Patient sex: F
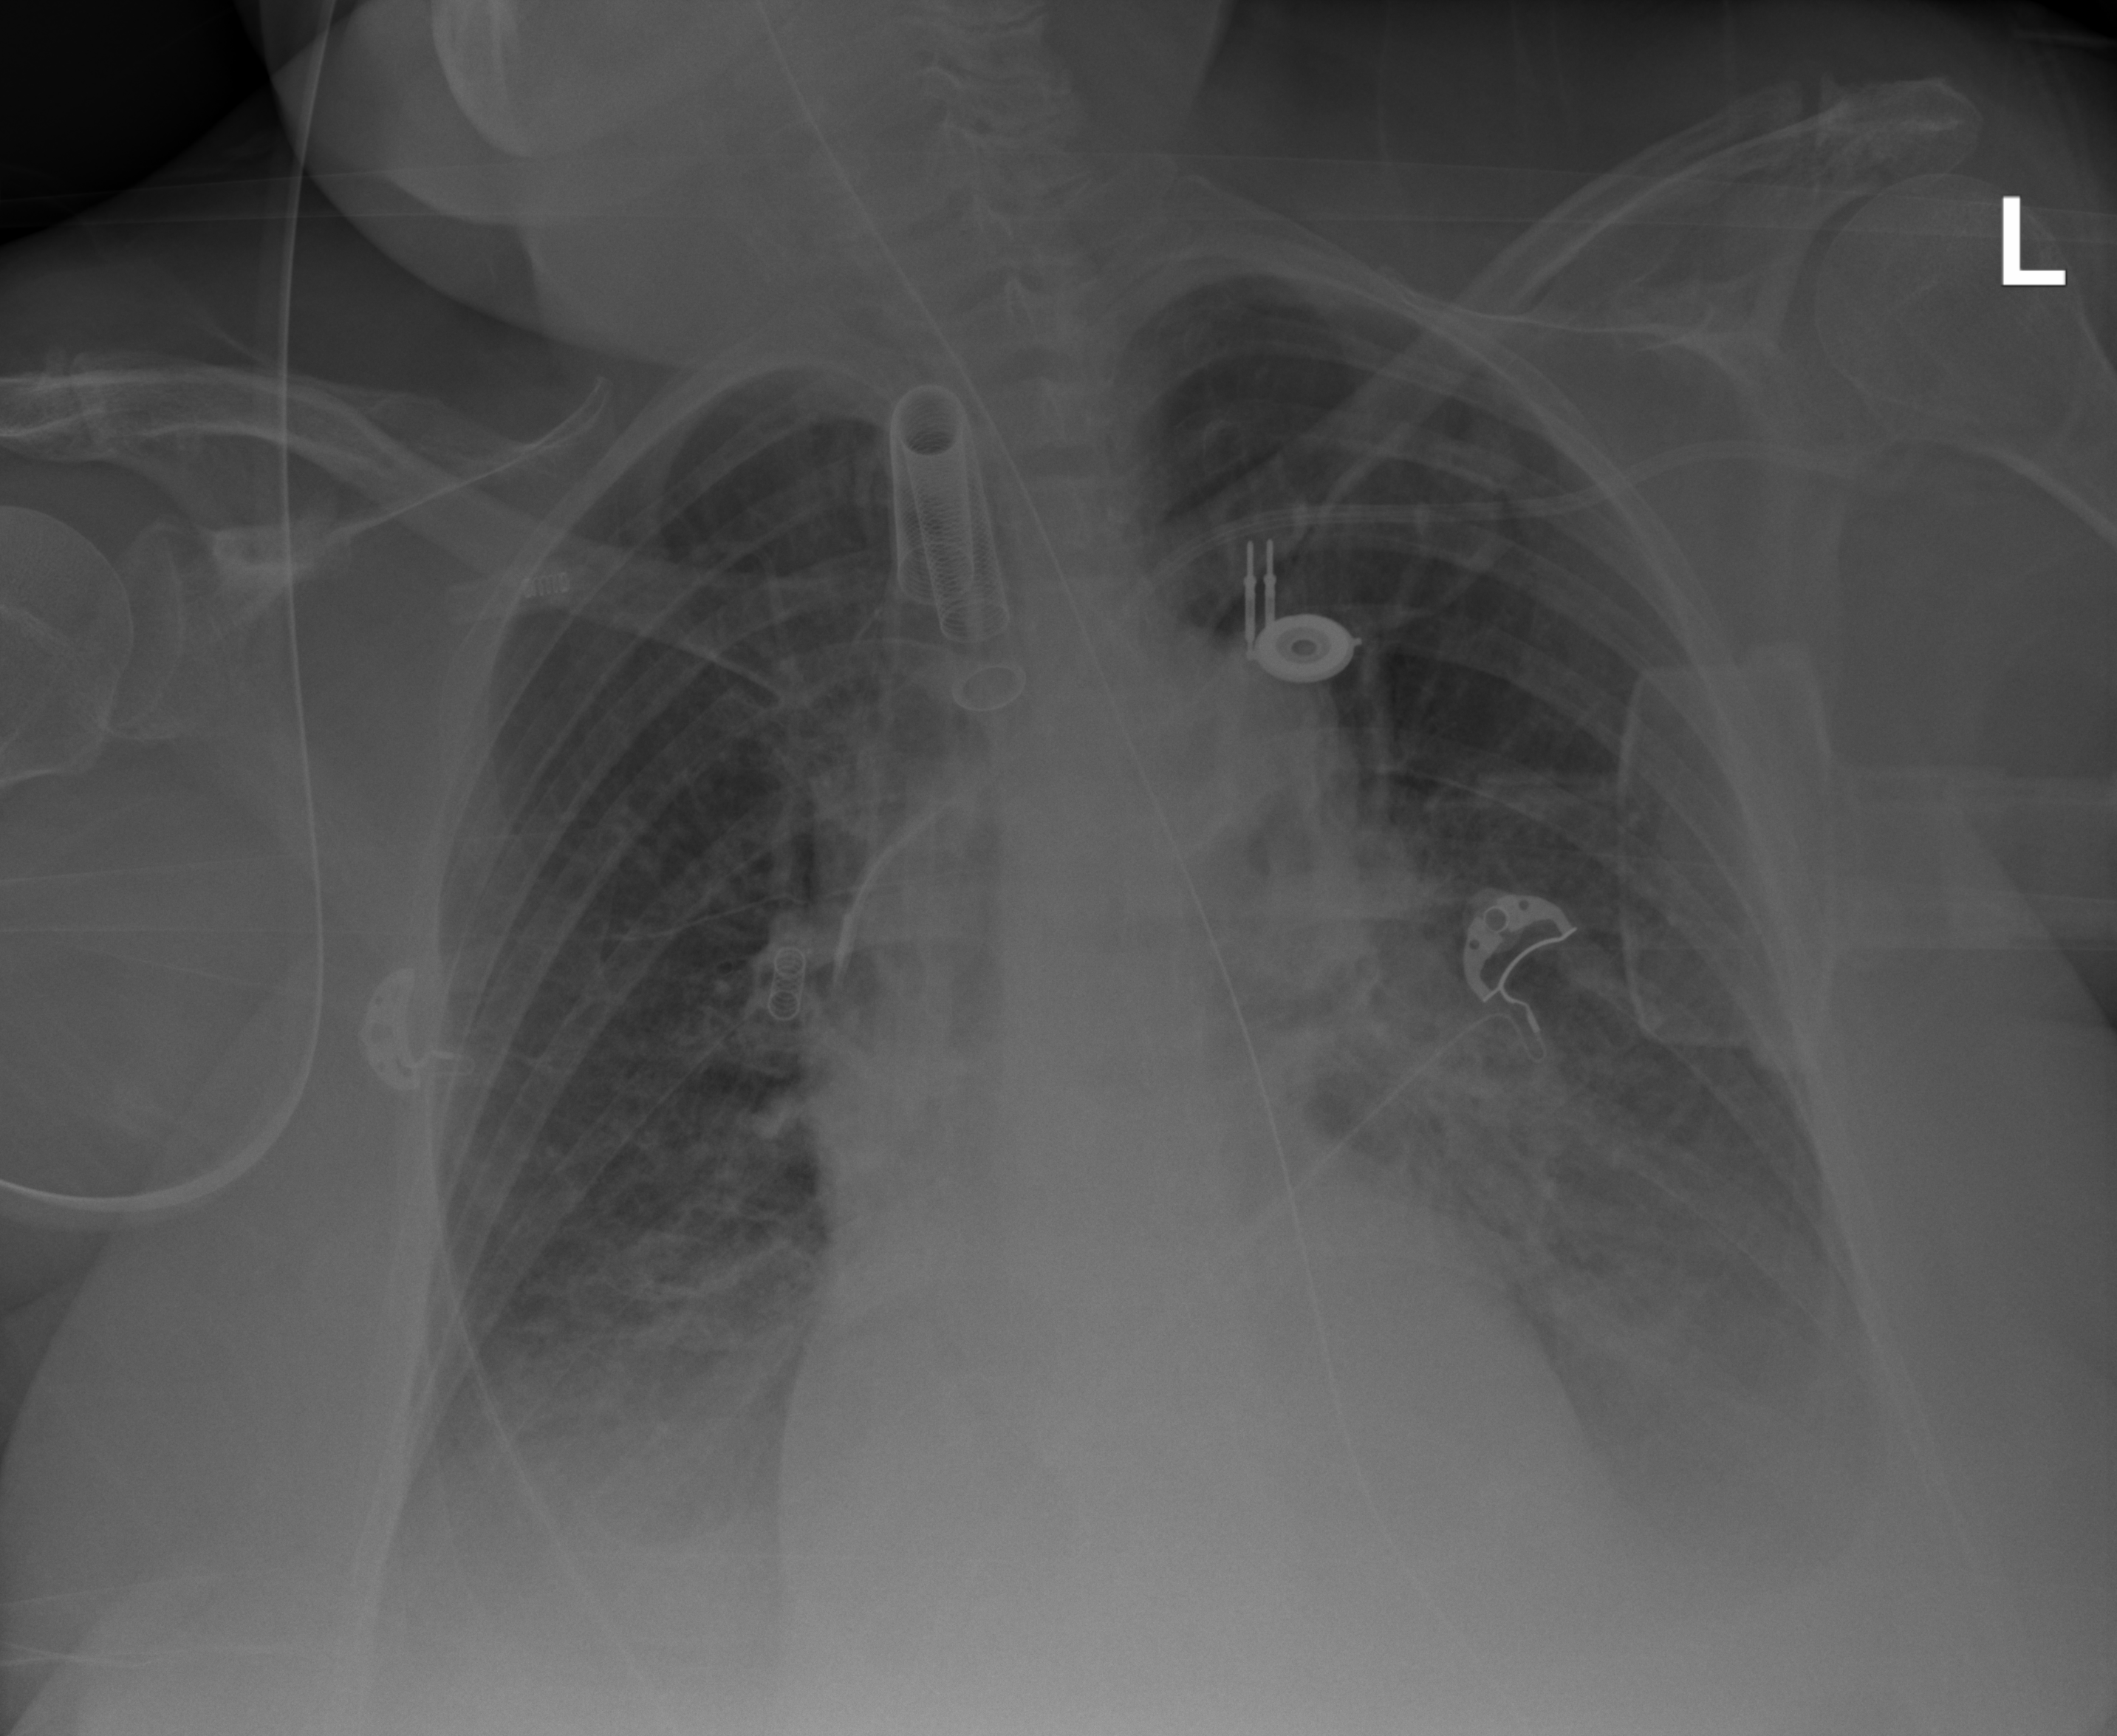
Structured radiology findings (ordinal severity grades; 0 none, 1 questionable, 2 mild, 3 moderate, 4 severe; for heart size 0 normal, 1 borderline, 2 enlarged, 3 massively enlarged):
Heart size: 1
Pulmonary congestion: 2
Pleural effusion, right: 2
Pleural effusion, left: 3
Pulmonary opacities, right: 1
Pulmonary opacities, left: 1
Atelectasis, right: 2
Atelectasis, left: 2